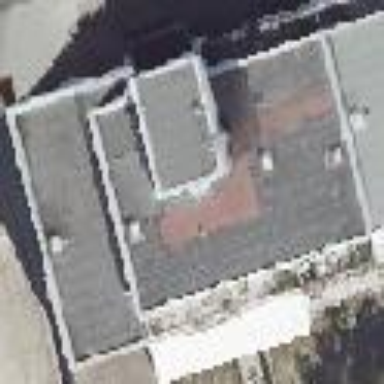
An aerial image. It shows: Flat-roofed apartment building.